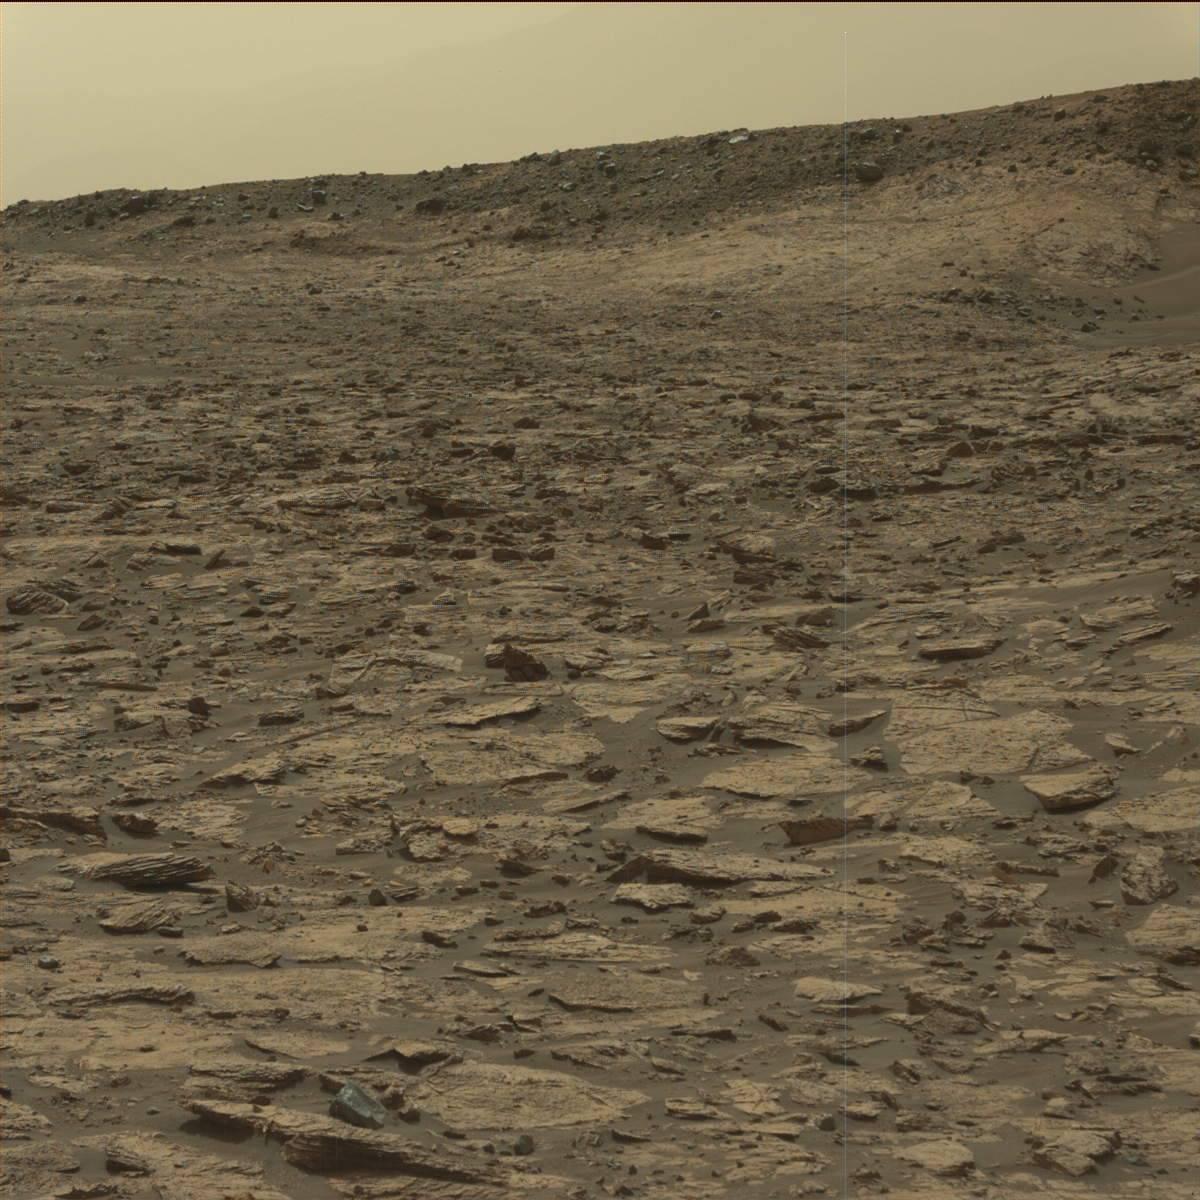
Terrain classes present: Bedrock, Rock, Sand / Soil, Sky